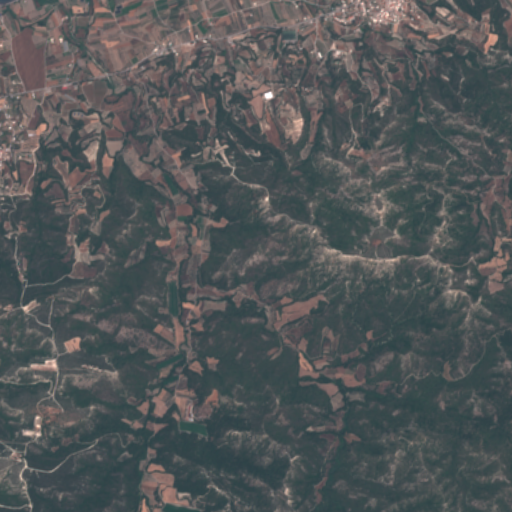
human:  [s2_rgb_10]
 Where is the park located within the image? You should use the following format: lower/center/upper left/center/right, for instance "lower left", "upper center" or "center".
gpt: The park is located in the upper right of the image.
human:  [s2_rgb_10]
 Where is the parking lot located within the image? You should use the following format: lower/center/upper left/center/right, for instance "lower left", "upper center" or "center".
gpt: The parking lot is located in the upper left of the image.
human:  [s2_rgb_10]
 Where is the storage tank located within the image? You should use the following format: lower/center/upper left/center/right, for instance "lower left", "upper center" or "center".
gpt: The storage tank is located in the upper left of the image.
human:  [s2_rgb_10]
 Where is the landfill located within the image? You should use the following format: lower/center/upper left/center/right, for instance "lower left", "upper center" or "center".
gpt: There is no landfill in the image.